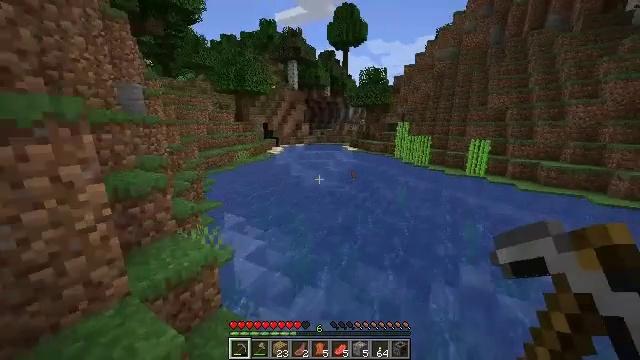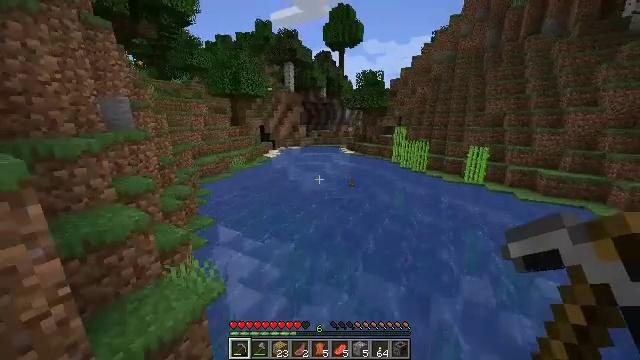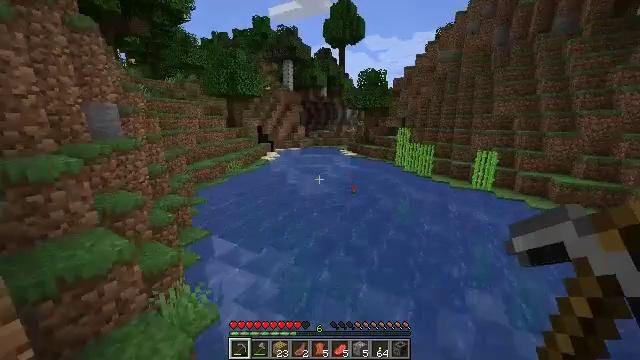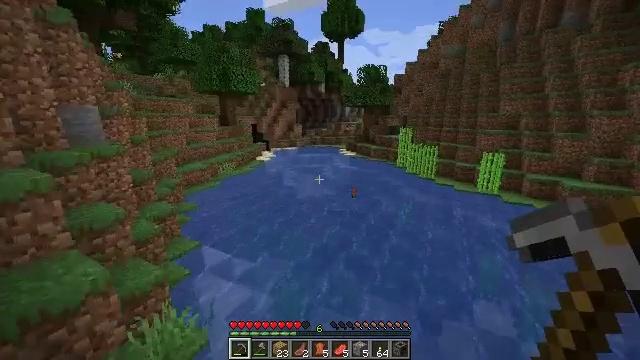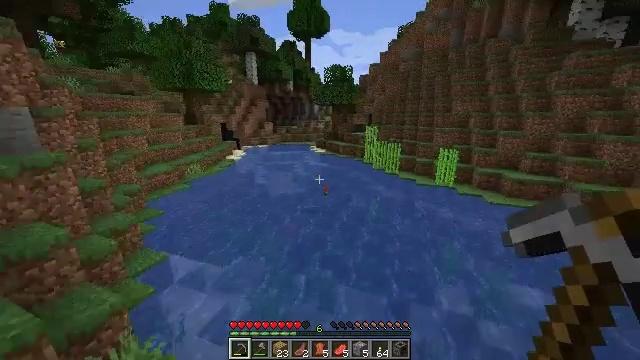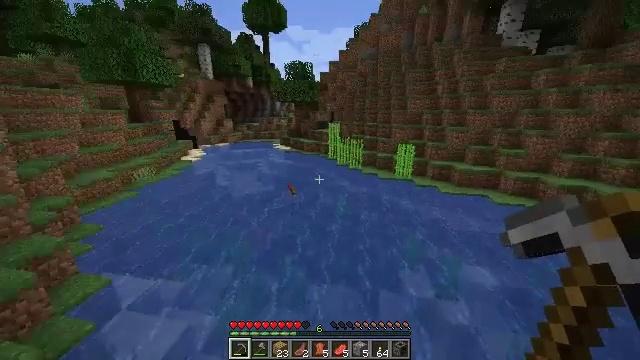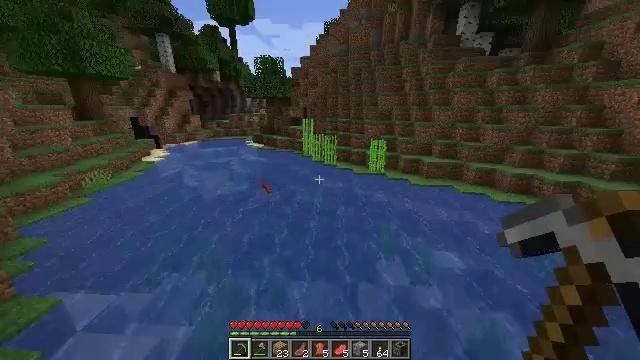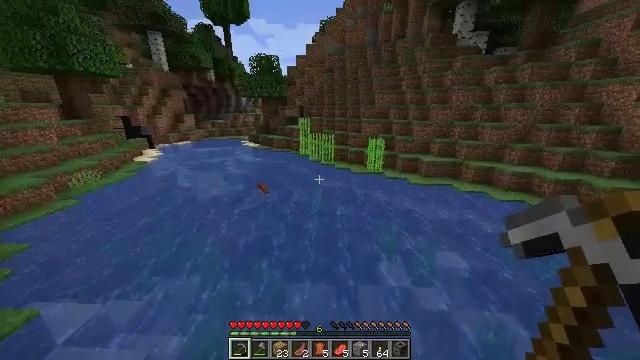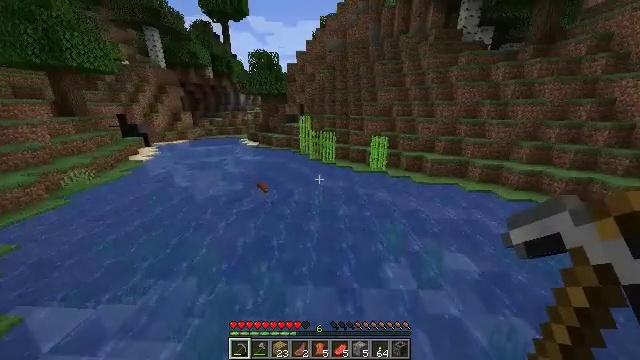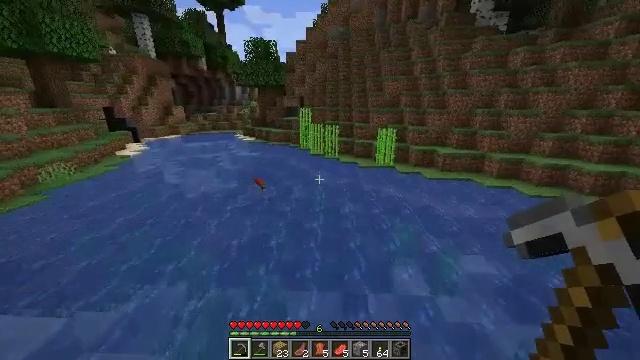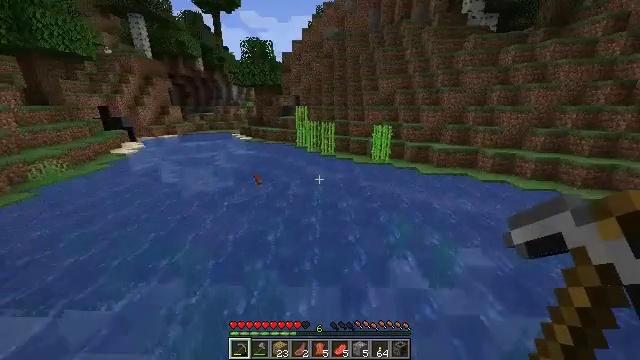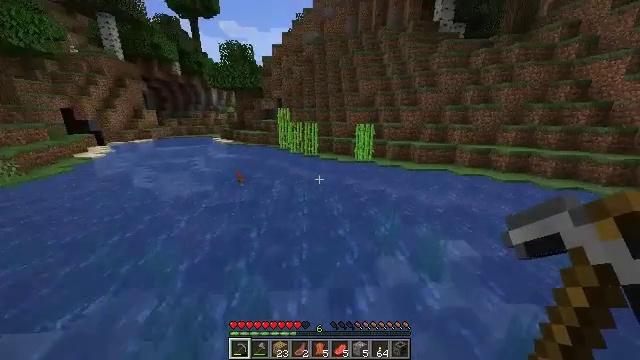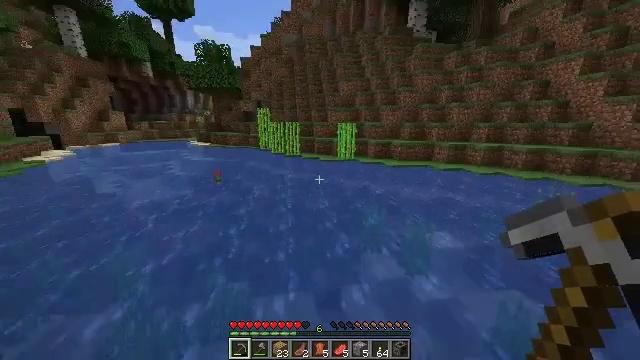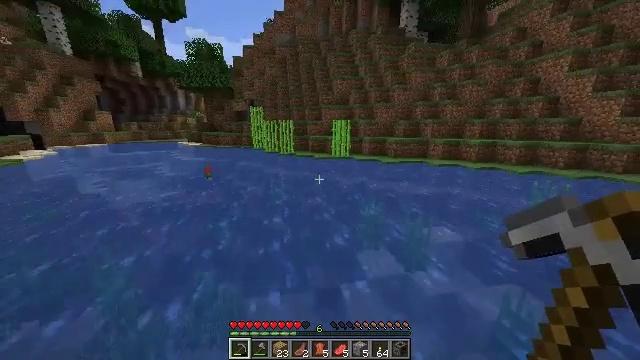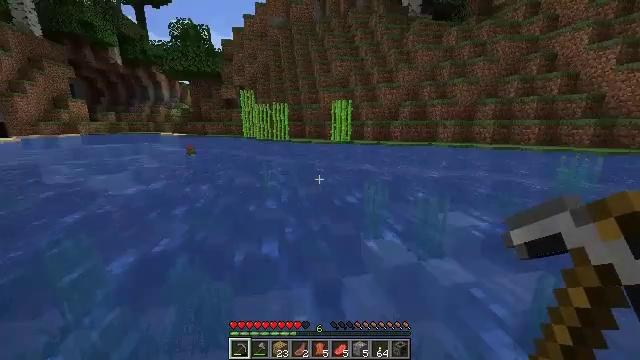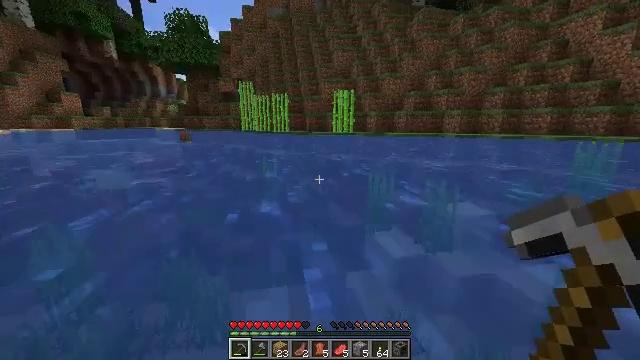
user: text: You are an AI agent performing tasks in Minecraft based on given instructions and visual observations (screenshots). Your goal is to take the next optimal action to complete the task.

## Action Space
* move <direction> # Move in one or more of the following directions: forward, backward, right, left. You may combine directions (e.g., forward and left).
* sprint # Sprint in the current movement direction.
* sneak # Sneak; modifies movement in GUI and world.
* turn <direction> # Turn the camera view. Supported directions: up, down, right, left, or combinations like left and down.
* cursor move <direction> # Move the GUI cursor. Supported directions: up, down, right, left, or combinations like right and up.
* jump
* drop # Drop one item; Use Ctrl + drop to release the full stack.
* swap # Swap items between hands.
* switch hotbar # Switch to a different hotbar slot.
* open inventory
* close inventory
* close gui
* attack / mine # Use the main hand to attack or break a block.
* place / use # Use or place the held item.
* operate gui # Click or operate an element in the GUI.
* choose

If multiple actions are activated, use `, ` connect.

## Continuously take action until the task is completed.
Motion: motion action
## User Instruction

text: Cut down the sugar cane stalks.
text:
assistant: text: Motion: move forward, jump
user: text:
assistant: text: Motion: move forward, jump
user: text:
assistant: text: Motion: move forward, jump
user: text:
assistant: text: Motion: move forward, turn right and down, jump
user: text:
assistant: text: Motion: move forward, turn right and down, jump
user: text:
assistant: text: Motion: move forward, turn right, jump
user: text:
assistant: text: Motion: move forward, turn right, jump
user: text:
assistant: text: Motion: move forward, jump
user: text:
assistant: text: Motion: move forward, jump
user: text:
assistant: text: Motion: move forward, turn right, jump
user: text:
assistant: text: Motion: move forward, turn right and up, jump
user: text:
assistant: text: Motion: move forward, turn right and up, jump
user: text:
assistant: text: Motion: move forward, turn right, jump
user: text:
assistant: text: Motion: move forward, turn right, jump
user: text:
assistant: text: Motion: move forward, jump
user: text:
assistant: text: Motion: move forward, jump
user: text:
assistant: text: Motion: move forward, jump
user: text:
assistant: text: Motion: move forward, jump
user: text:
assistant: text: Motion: move forward, jump
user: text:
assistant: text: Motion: move forward, jump
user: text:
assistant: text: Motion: move forward, jump
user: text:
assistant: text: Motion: move forward, jump
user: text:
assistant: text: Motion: move forward, jump
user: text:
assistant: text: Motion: move forward, jump
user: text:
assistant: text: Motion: move forward, jump
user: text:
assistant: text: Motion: move forward, jump
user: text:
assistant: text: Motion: move forward, jump
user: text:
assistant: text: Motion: move forward, jump
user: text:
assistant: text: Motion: move forward, jump
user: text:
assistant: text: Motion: move forward, jump